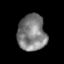
Tissue: skin
Cell type: Epithelial cells
Senescence score: 0.2725
Nuclear area (px): 1001
Mean DAPI intensity: 127.437